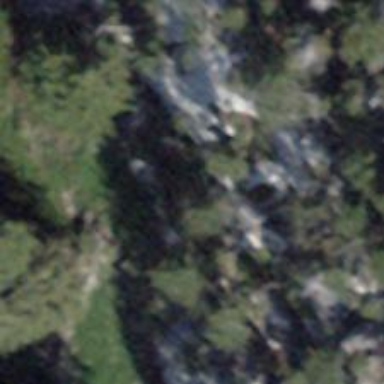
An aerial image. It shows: Cliff in nature.